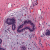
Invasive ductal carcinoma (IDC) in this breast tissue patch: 0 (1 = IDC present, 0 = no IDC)